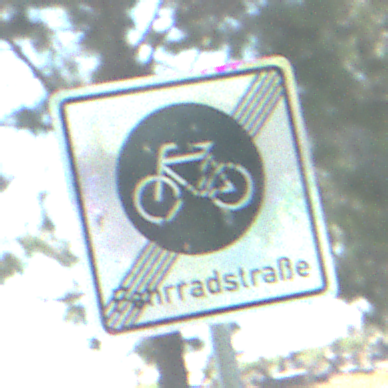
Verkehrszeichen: EndeFahrradstrasse
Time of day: Midday
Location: Outdoor (Special)
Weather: PartlyCloudy
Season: NotSpecified
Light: Natural